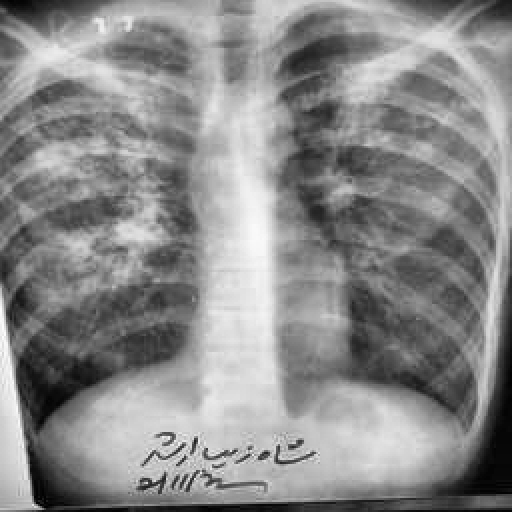
Finding: TUBERCULOSIS